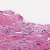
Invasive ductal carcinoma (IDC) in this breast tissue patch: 0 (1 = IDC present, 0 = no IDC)